Aerial crown-view tile of a tropical tree (Barro Colorado Island, Panama), acquired 20250512:
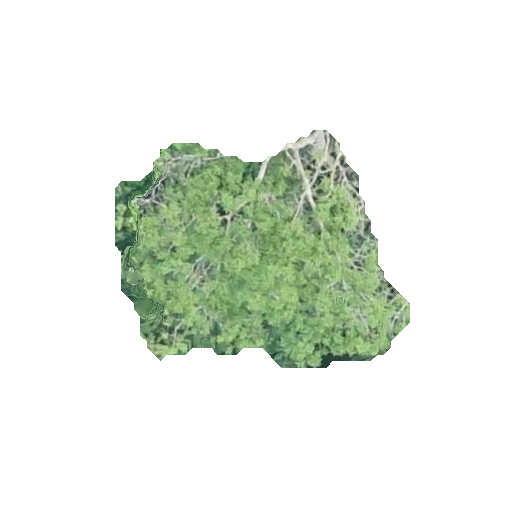
Species: Astronium graveolens
GBIF accepted scientific name: Astronium graveolens
Crown area: 74.902 m²